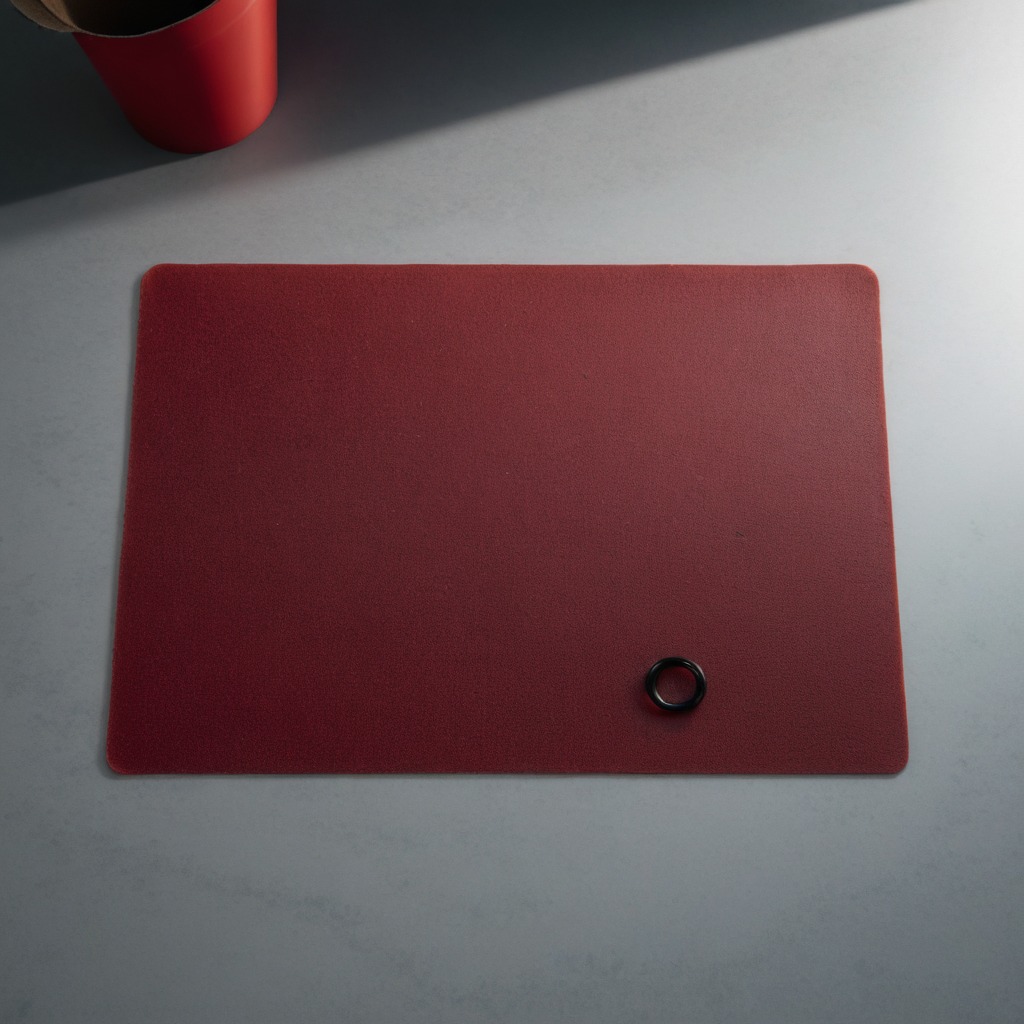
A rubber O-ring lies on a clean granite tabletop covered with a red rubber mat inside a workshop under bright overhead lighting crisp shadows high clarity worn but beneath the mat